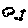
Label: cloud